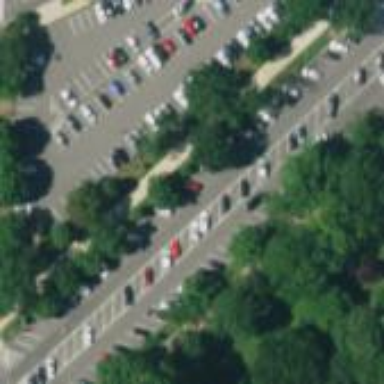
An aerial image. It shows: Street-side parking area.